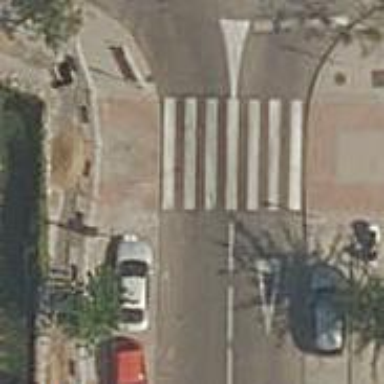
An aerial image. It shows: Uncontrolled crossing on the road.